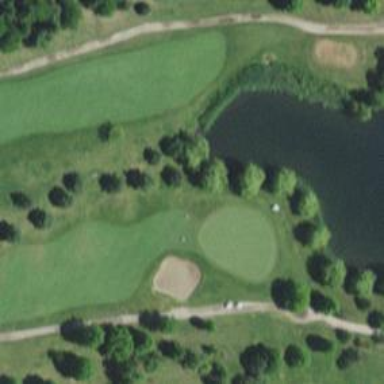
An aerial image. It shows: Golf hole.